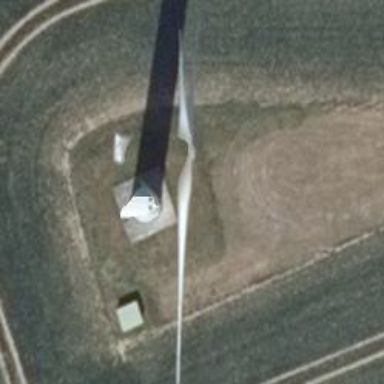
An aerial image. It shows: Wind generator using horizontal axis wind turbines.